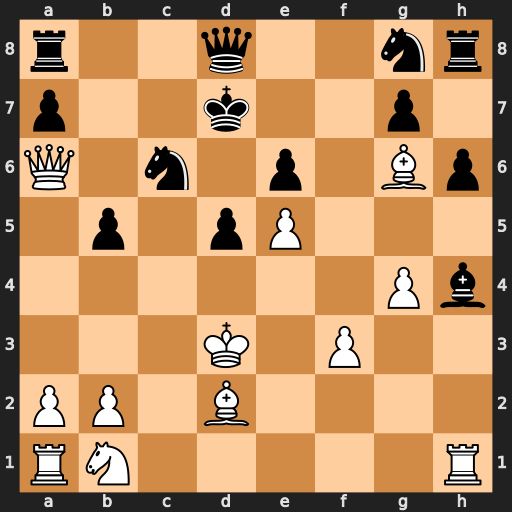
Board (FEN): r2q2nr/p2k2p1/Q1n1p1Bp/1p1pP3/6Pb/3K1P2/PP1B4/RN5R
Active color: w
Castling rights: -
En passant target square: -
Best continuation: Be8+ Kxe8 Qxc6+ Kf7 Rxh4